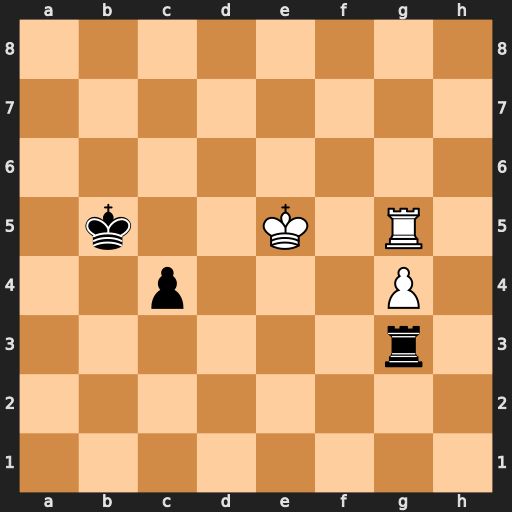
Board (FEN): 8/8/8/1k2K1R1/2p3P1/6r1/8/8
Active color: w
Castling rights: -
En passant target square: -
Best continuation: Kf4+ Kb4 Kxg3